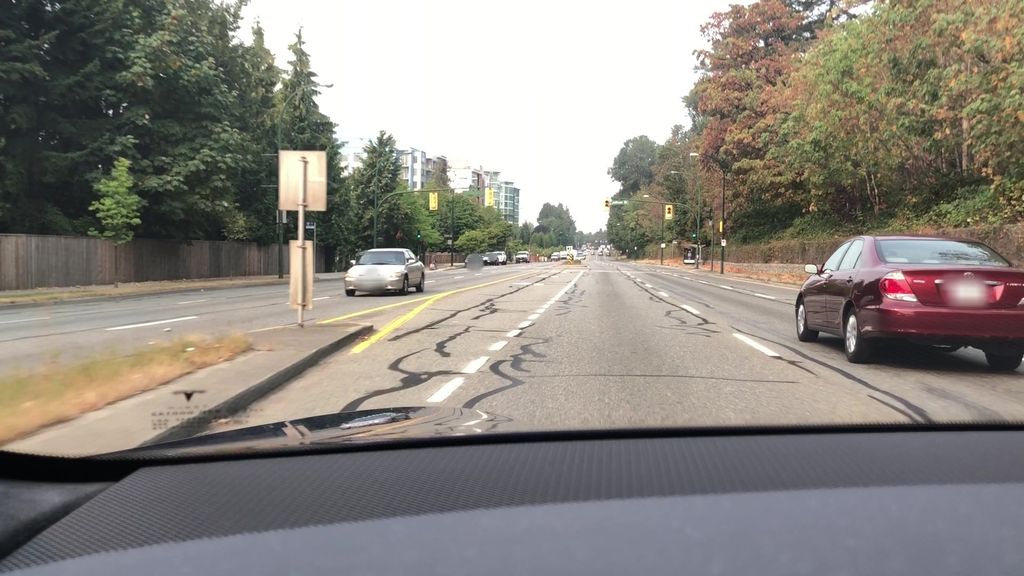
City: vancouver